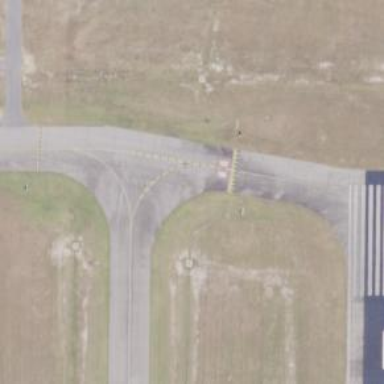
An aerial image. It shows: View of taxiway at the airport.